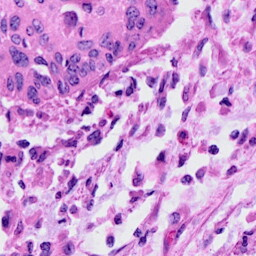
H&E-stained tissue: Cervix